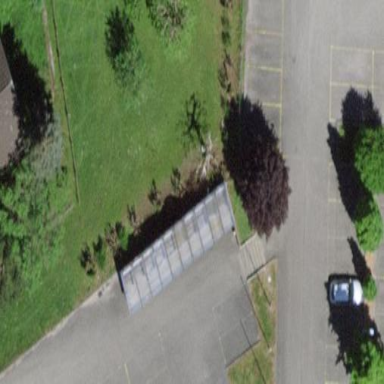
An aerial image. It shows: Building with bicycle shed for parking bikes.